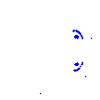
Particle: electron